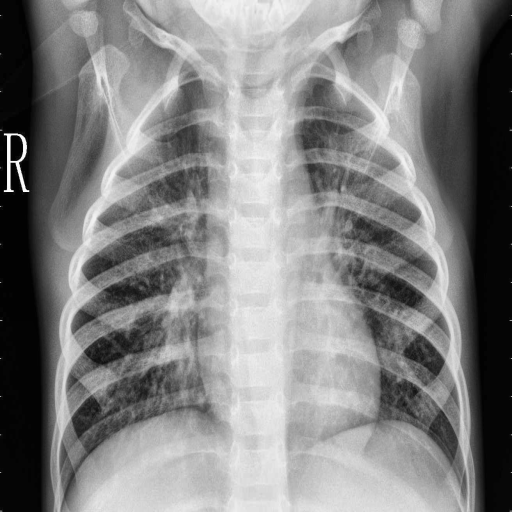
Finding: PNEUMONIA